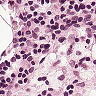
Metastatic tissue present: no